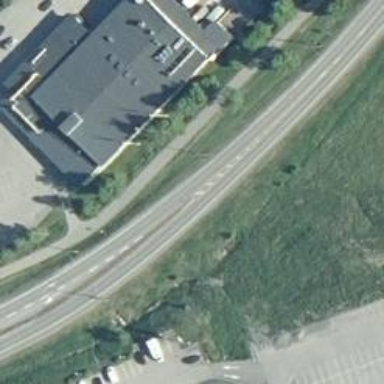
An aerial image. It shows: Asphalt road classified as trunk highway.